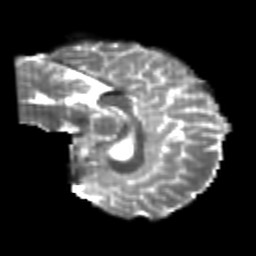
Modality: T2w
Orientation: sagittal
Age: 24
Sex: female
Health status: healthy
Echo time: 0.074 s